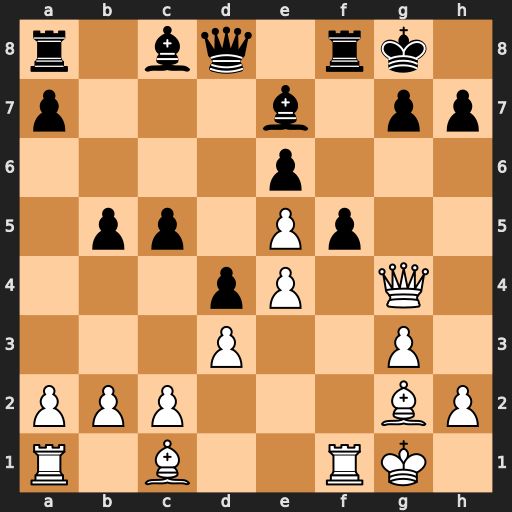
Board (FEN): r1bq1rk1/p3b1pp/4p3/1pp1Pp2/3pP1Q1/3P2P1/PPP3BP/R1B2RK1
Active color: w
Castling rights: -
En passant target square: f6
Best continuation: exf6 Rxf6 Rxf6